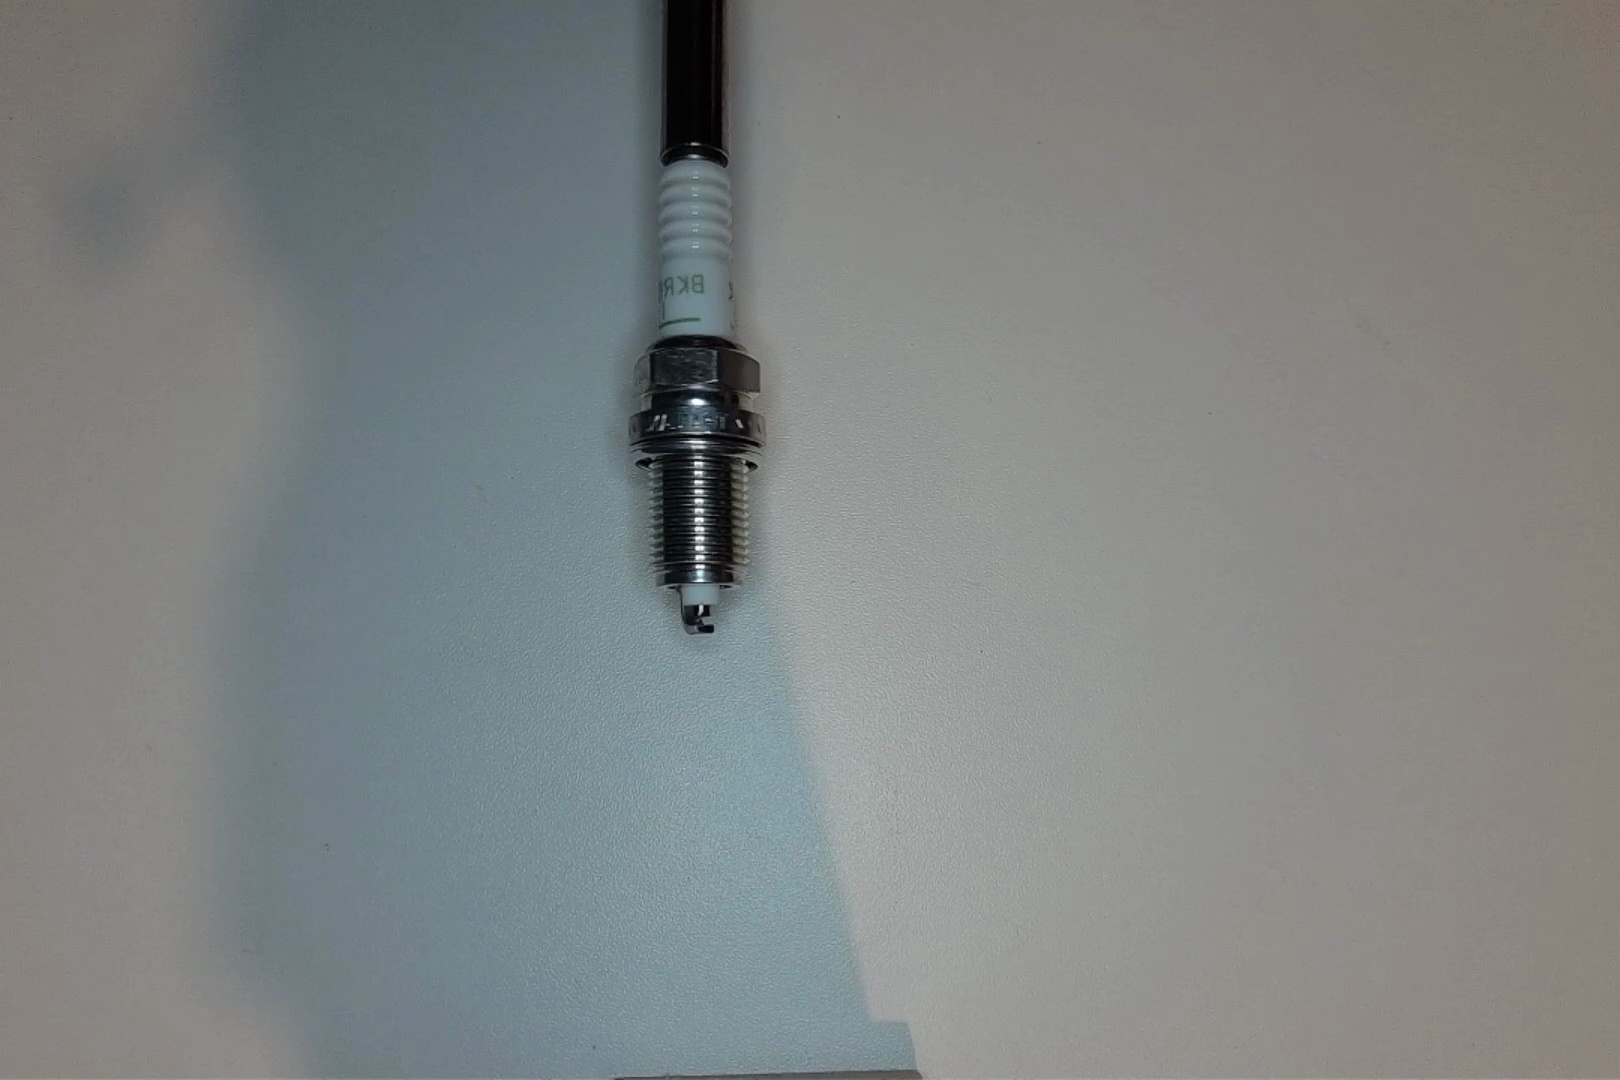
Label: no anomaly